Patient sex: F
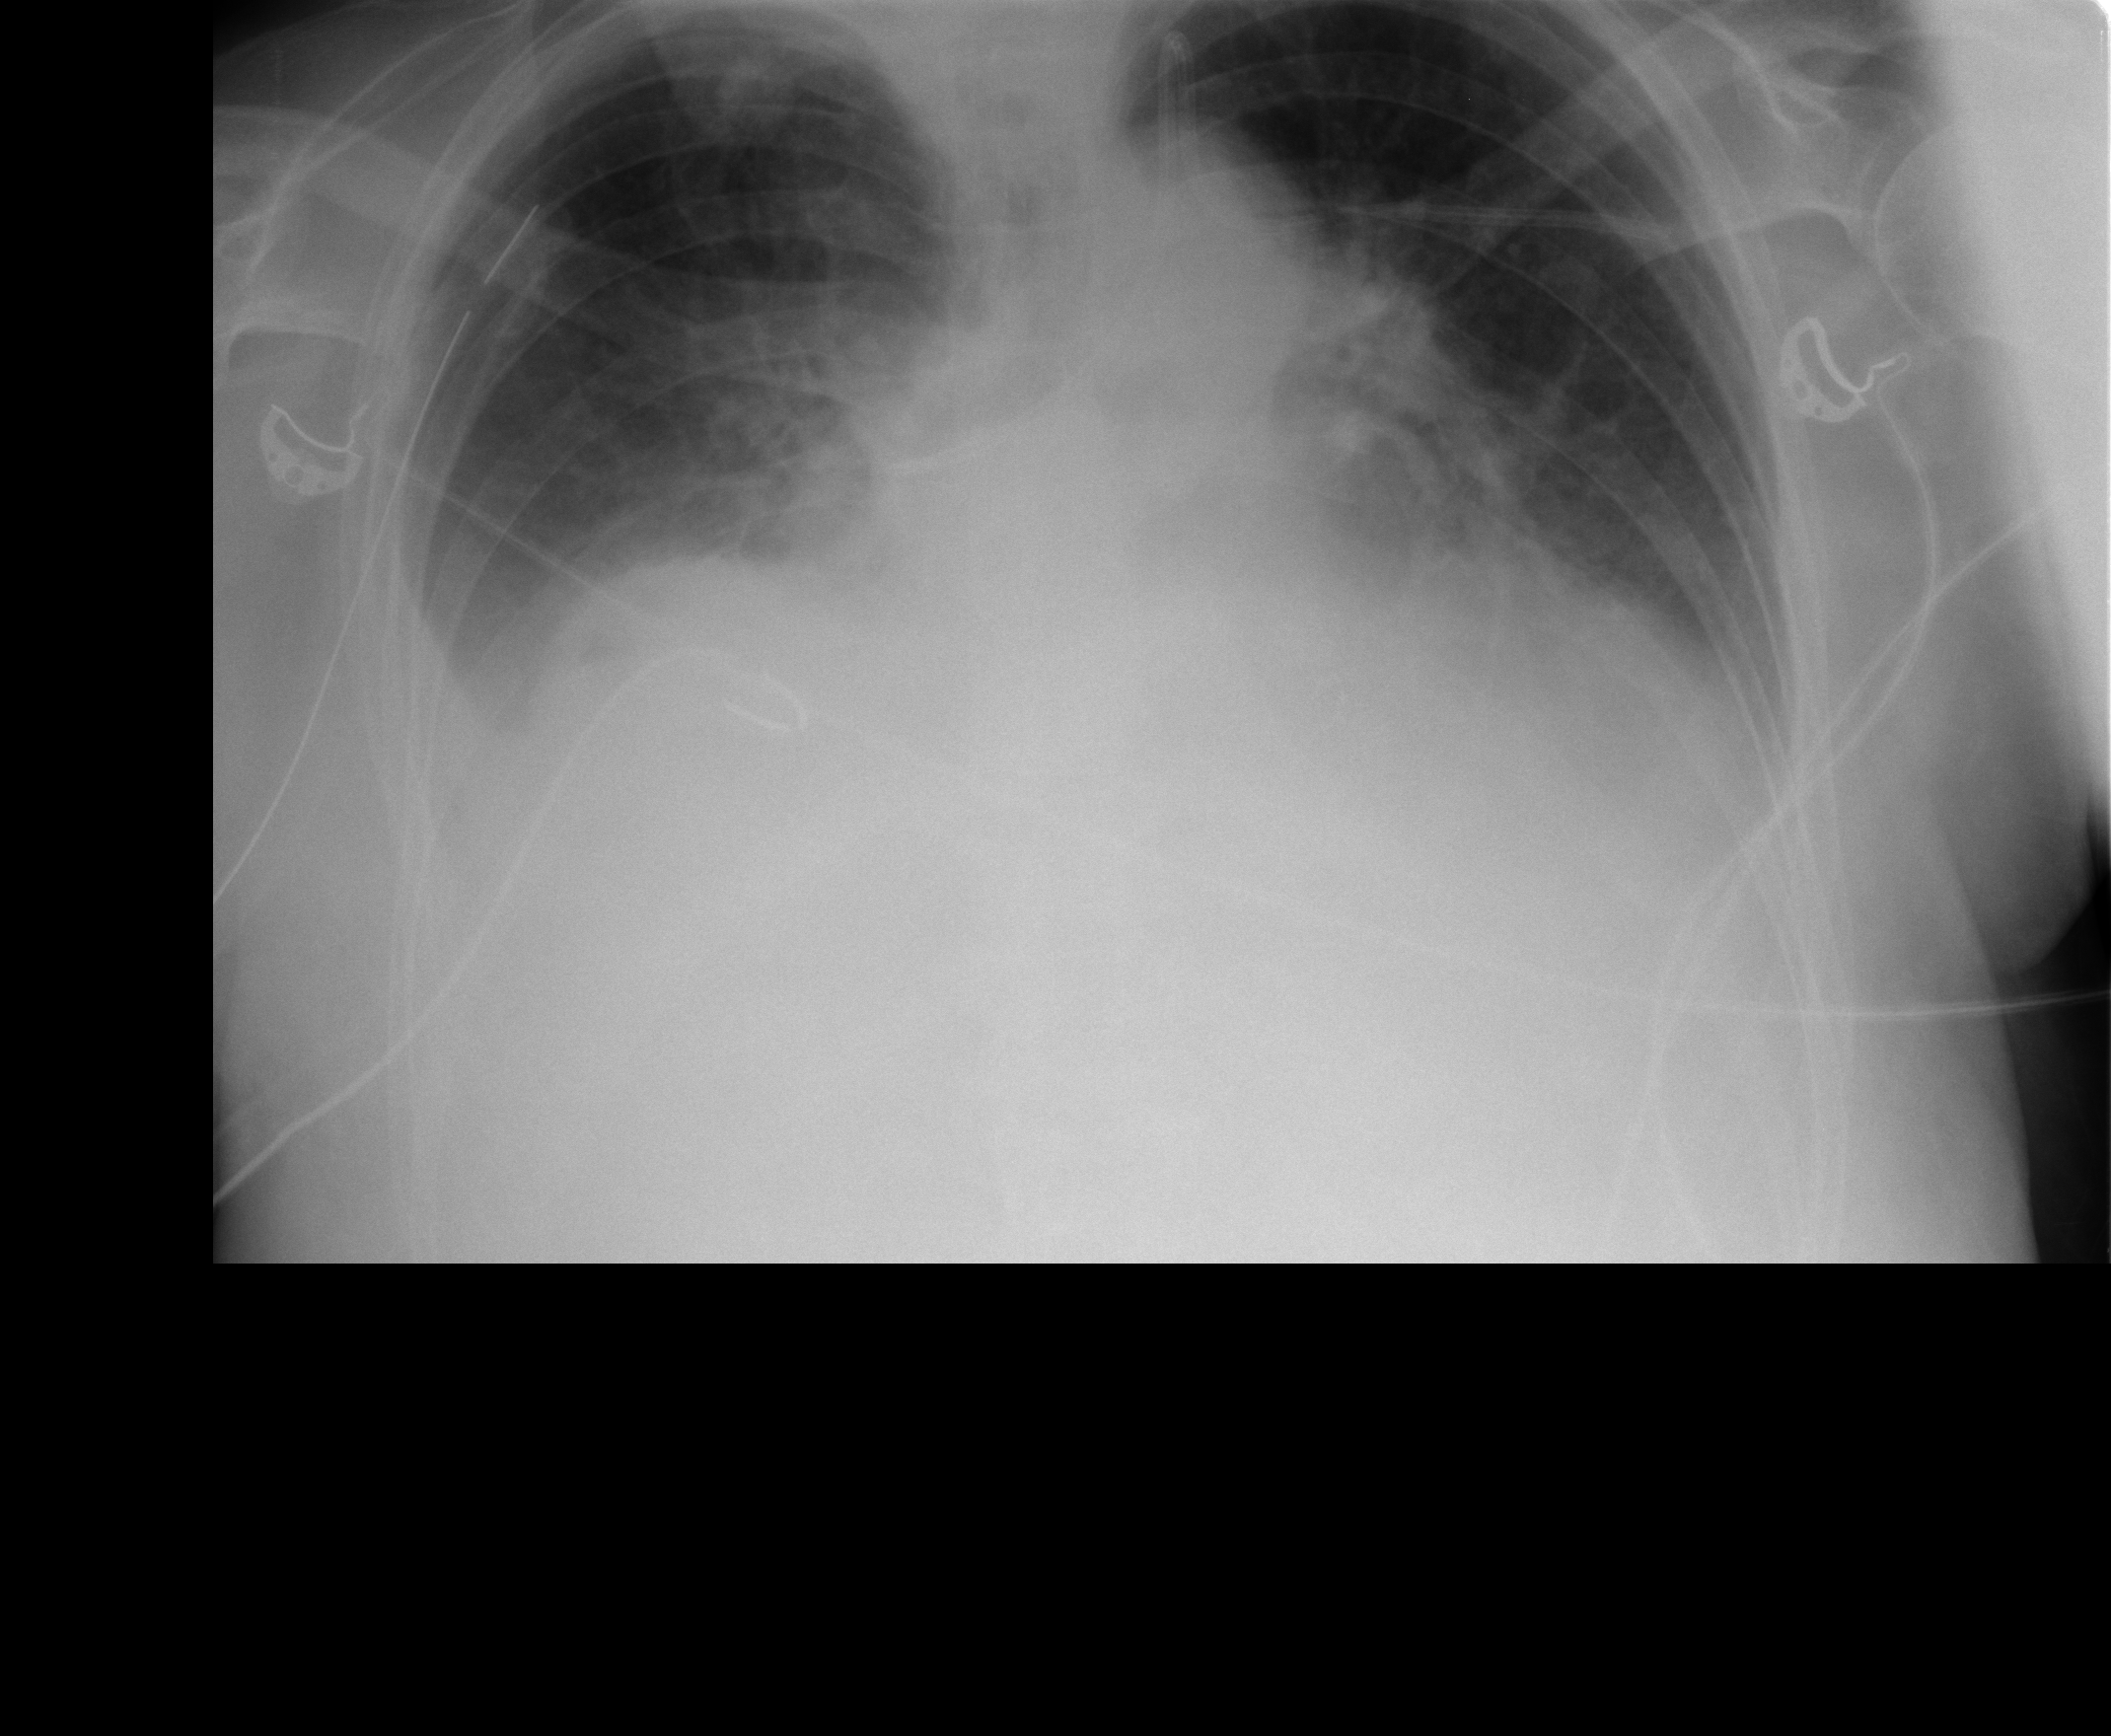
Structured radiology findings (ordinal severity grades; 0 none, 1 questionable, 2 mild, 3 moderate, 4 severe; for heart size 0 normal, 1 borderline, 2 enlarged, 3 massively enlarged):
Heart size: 2
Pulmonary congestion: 1
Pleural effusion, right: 1
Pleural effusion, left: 1
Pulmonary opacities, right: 2
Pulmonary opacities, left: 1
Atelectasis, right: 3
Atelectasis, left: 2